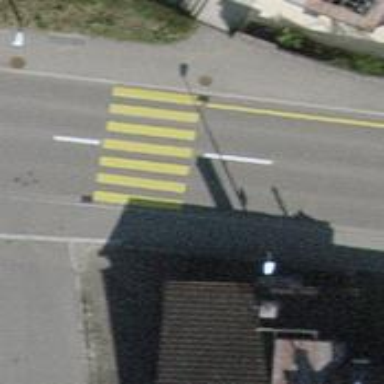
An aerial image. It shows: Secondary road with asphalt surface and separate sidewalk.